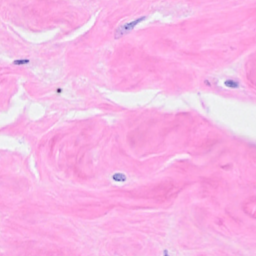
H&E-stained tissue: Breast